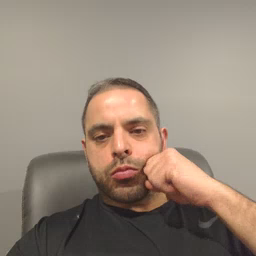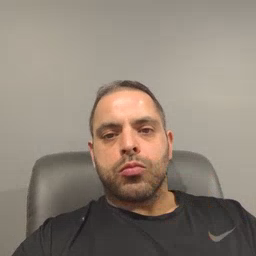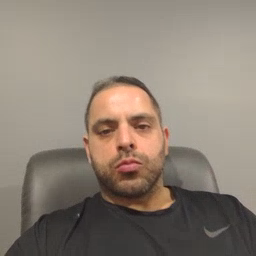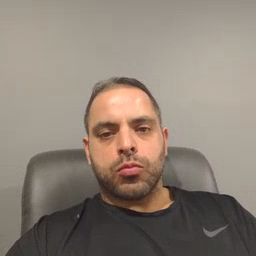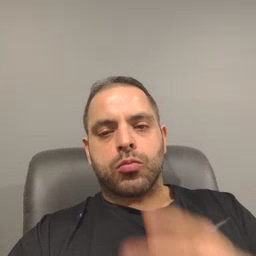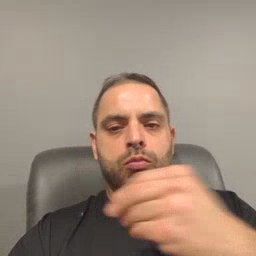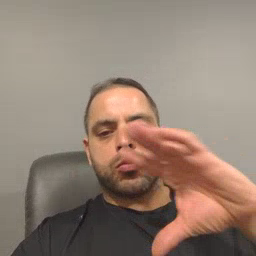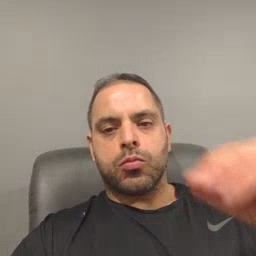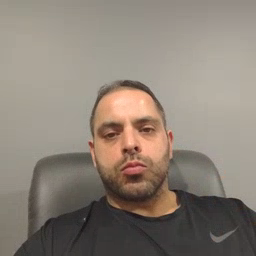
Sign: story